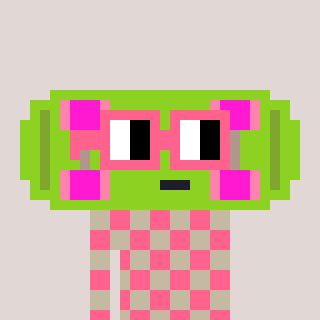
a pixel art character with square pink glasses, a skateboard-shaped head and a bege-colored body on a warm background